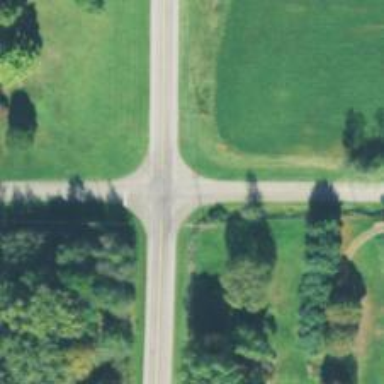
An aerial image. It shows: Road with stop sign.